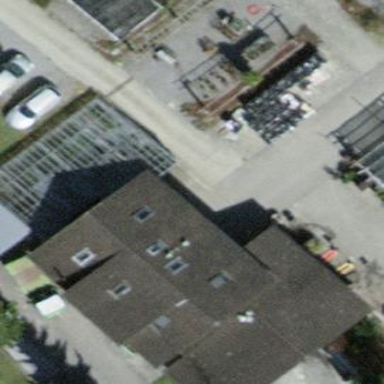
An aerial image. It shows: Greenhouse.